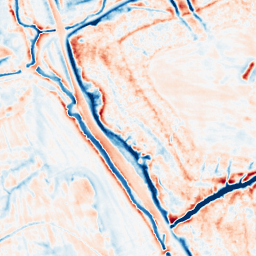
Category: multiscale
Decomposition family: dog_multiscale
Decomposition parameters: sigma_ratio: 2
n_scales: 3
base_sigma: 0.5
Upsampling method: cubic_mitchell
Upsampling parameters: scale: 8
Upsampling scale: 8